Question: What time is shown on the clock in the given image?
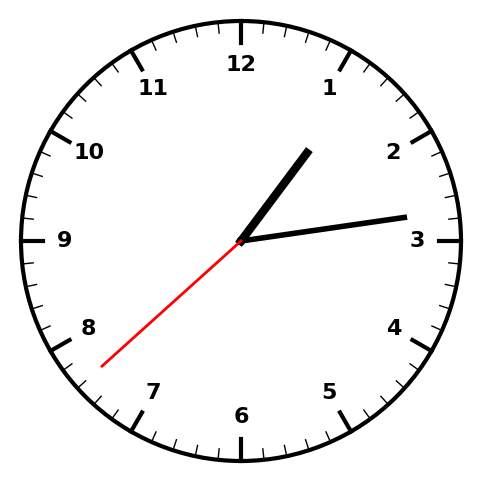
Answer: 01:13:38